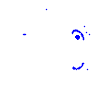
Particle: pion